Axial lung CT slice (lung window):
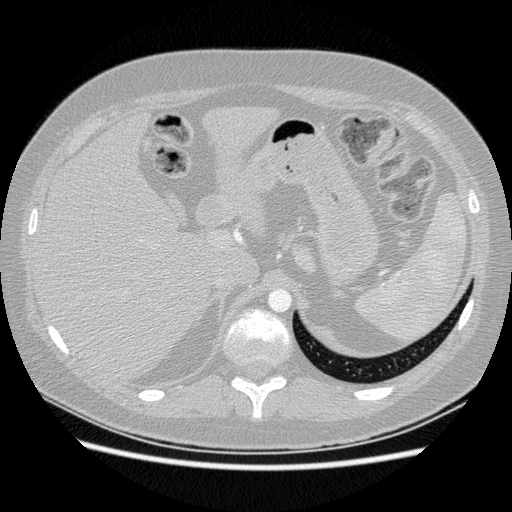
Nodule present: no